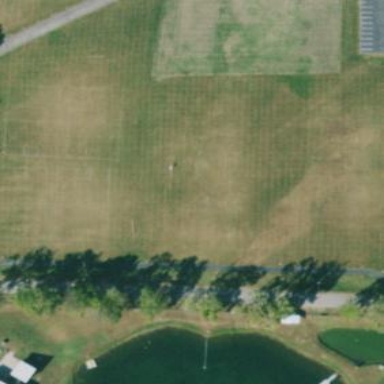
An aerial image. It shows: Soccer pitch for outdoor sports and leisure activities.